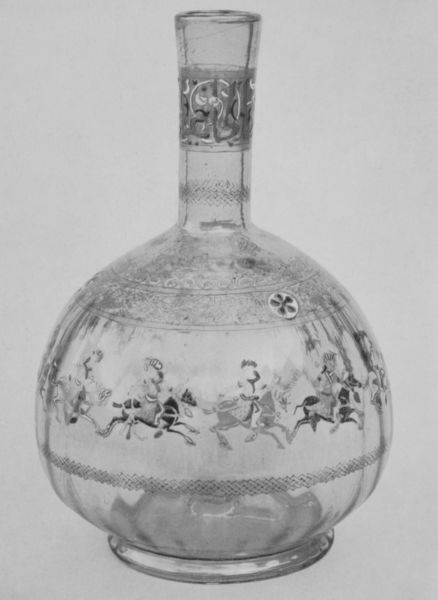
Titel: Karaffe
Standort: Berlin
Institution: Museum für Islamische Kunst
Schlagwörter: fuß, kämpfer, schatten, bewegung, blume, blumen, glas, grau, hut, hüte, männer, schwarz, weiss, zeichnung, blüte, malerei, muster, ornament, alt, flasche, band, sockel, hals, boden, kreis, pferd, pferde, reiter, rund, krug, vase, reiten, zaumzeug, zügel, klar, schrift, leer, linien, schlacht, fight, men, people, red, soldaten, soldier, soldiers, white, black, bordüre, empty, gray, grey, painting, schmal, dekor, figurativ, ornamente, verzierung, flowers, pattern, picture, pot, bauch, transparent, hoch, bemalt, foto, fotografie, photographie, eng, gefäss, motiv, orient, orientalisch, glasvase, schwarz weiss, wine, soldat, kreise, ritter, jagd, gravur, photo, verziert, ornamental, chinesisch, china, fries, karaffe, flakon, arabisch, flower, hellgrau, silver, glasmalerei, rosette, ross, antik, greek, horses, roman, griechisch, krieger, durchsichtig, prozession, armour, knight, grass, zier, siegel, drawing, paper, rösser, bänder, borde, bemalung, ornamentik, black and white, fotographie, turban, etching, glasses, sketch, szenen, fassung, arabien, islam, behälter, geschliffen, glass, sprengen, sculpture, trinkgefäss, anmutig, römisch, galopp, bauchig, mundgeblasen, design, trab, crystal, detail, pencil, war, bottle, ceramic, horse, chariot, glasflasche, riding, chinese, ritzung, galloping, geritzt, kunstvoll, glasschliff, ziselierung, indisch, geätzt, ätzung, außereuropäisch, flechtband, mongolen, balon, schmall, orientalen, round, jug, oriental, drink, geäzt, glasbläserkunst, glasklar, glazen schenkkan, ritung, ternsen, trensen, painted, middle age, cavalier, riders, horsemen, ride, knights, warriors, phot, clear, colo, petals, shaded, decorated, transparant, ornamented, chavalier, remake, runnnig